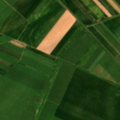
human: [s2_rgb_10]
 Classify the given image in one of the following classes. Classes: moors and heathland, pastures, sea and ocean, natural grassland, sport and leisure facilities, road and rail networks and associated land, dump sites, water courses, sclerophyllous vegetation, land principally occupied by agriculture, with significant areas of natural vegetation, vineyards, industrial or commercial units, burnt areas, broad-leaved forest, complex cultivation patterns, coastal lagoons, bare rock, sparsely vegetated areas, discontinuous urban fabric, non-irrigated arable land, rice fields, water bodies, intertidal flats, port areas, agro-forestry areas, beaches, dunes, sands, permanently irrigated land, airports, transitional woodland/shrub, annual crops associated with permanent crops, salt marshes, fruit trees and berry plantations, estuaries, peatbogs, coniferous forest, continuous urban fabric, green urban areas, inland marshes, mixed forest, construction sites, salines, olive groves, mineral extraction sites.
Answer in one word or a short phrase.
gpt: non-irrigated arable land